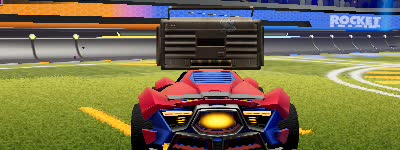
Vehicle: werewolf